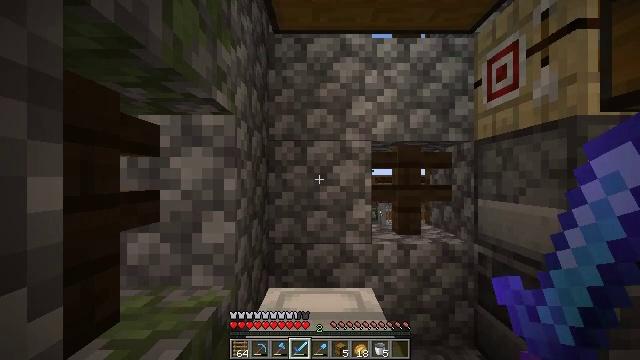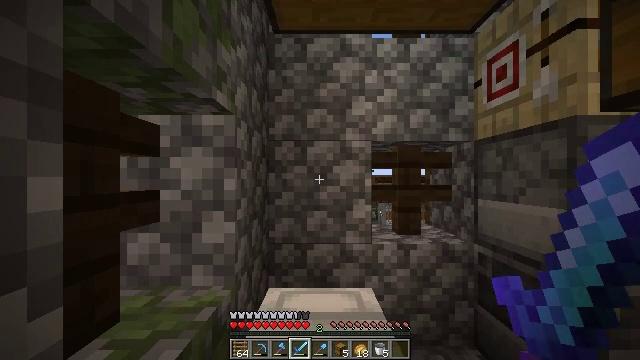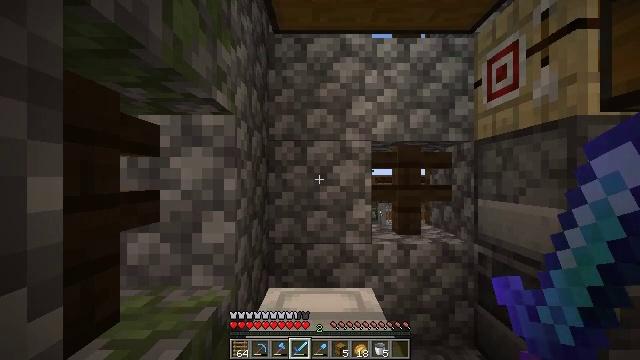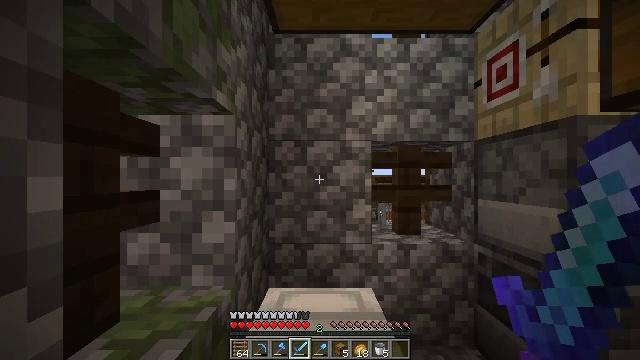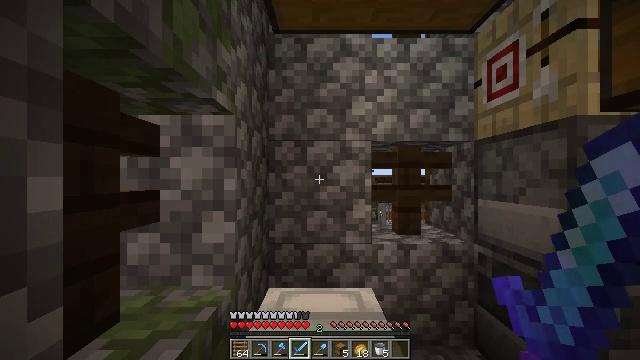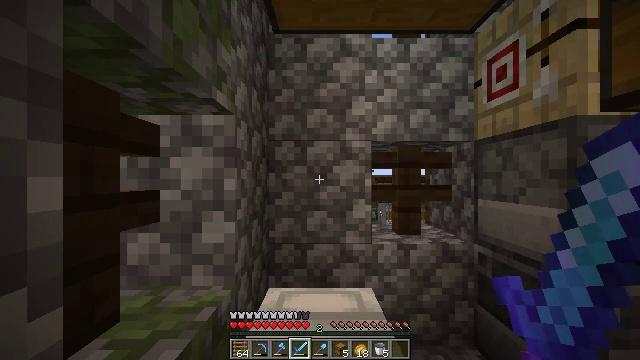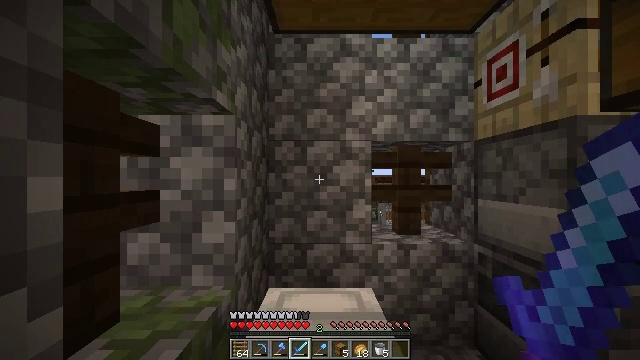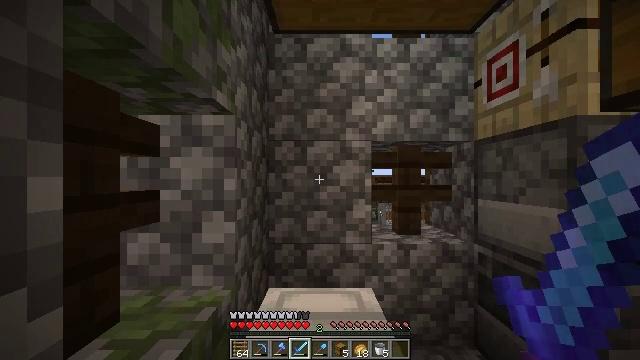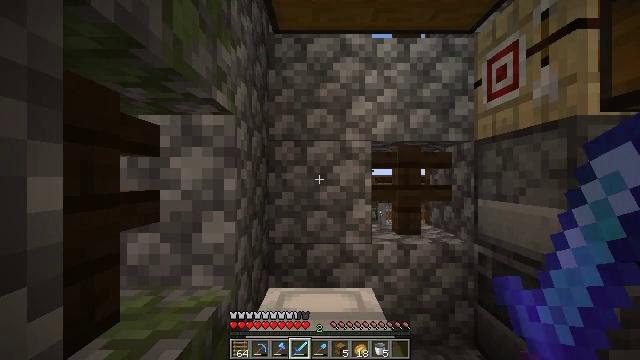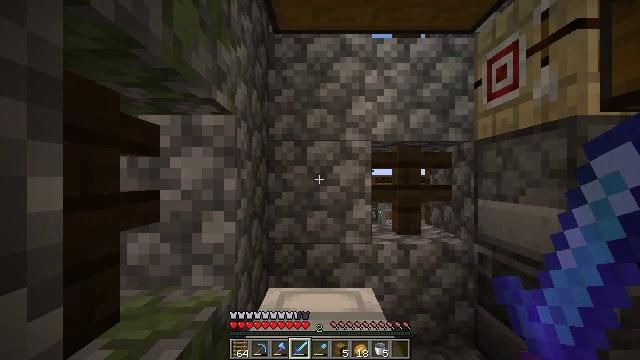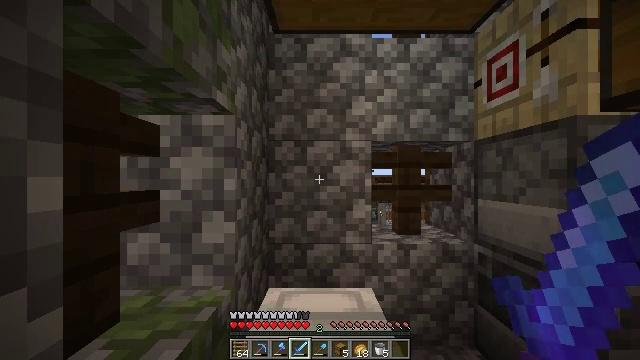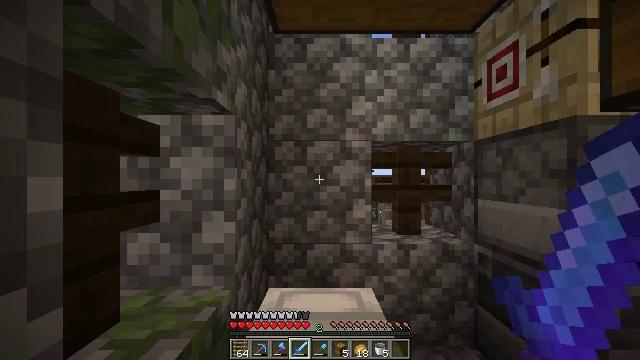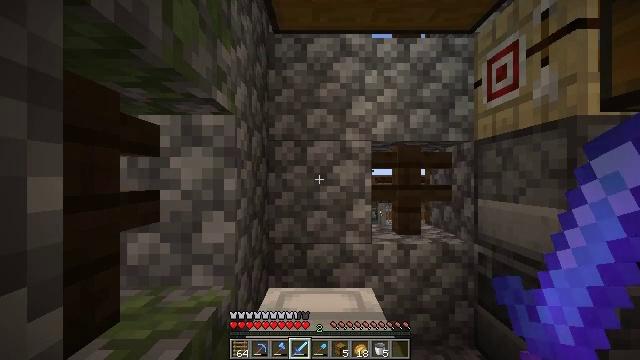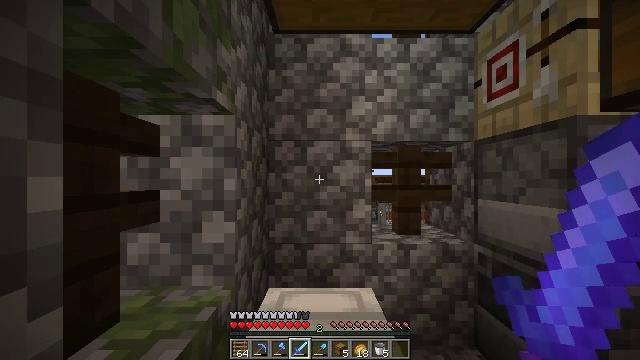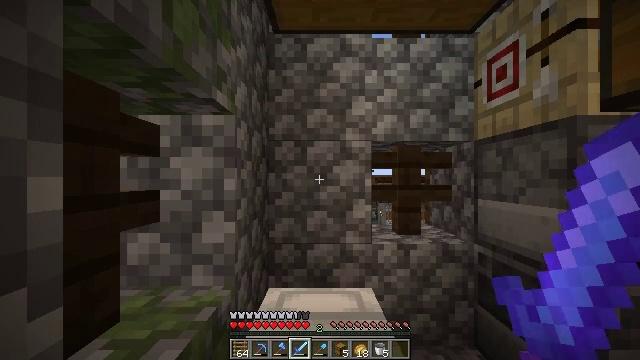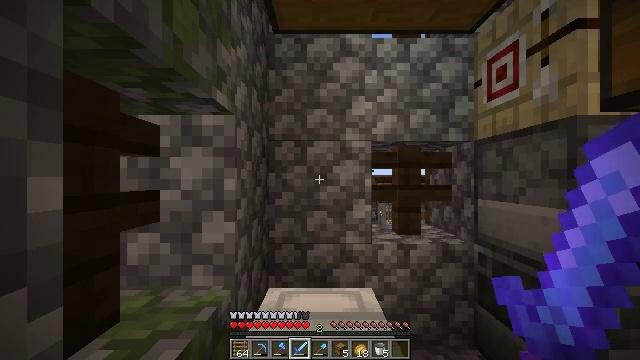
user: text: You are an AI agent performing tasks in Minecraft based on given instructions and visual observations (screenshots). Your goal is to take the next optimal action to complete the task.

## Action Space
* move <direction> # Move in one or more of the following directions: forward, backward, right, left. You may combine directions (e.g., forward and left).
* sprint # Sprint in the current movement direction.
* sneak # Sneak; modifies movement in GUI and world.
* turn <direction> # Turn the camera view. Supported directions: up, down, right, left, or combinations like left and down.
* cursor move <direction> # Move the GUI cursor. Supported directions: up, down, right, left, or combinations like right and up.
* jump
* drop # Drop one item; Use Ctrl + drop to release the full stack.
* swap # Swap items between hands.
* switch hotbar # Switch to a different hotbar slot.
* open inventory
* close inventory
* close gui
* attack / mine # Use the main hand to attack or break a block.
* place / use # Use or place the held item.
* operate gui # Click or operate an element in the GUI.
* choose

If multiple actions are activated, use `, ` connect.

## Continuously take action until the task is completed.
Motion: motion action
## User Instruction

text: Mine the glass to clear the view.
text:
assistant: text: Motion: no_op
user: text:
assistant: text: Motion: no_op
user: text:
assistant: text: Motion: no_op
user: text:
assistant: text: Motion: no_op
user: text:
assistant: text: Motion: no_op
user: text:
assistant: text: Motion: no_op
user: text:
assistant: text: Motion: no_op
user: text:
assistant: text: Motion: no_op
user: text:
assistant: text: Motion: no_op
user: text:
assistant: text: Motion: no_op
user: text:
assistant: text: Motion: no_op
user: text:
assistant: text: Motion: no_op
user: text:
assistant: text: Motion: no_op
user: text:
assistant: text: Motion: no_op
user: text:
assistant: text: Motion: no_op
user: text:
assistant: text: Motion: no_op
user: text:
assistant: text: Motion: no_op
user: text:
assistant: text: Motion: no_op
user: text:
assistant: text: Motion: no_op
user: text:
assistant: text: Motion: no_op
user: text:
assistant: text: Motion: no_op
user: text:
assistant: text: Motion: no_op
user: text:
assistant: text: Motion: no_op
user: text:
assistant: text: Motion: no_op
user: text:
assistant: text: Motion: no_op
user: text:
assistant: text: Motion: no_op
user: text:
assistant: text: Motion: no_op
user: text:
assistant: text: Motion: no_op
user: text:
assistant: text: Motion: no_op
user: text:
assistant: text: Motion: no_op